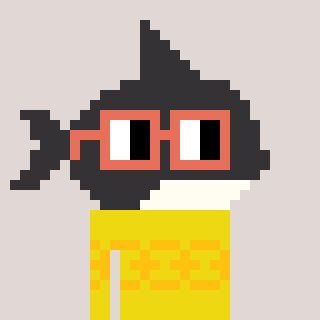
a pixel art character with square orange glasses, a orca-shaped head and a yellow-colored body on a warm background